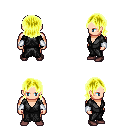
a pixel art fantasy rpg character, male body template, human, light skin, gray robe, magenta pants, gold long bangs hairstyle, white cloth bracers, maroon shoes, four views (front, back, left, right), 2x2 character sprite sheet, small pixel art, hard edges, no anti-aliasing